Question: I am developing a RSS feed reader for Android, and for parsing XML files, I am using SAX APIs. The problem is that while parsing the data, some of the text is truncated in a random fashion in some randomly selected tags (I mean different instances of same tag). To me more clear, I have added a screenshot.

Here is my Handler class:
'''
public class RssParseHandler extends DefaultHandler {
private List<RssItem> rssItems;
private RssItem currentItem;
private boolean parsingTitle;
private boolean parsingLink;
//StringBuilder temp;
public RssParseHandler() {
rssItems = new ArrayList<RssItem>();
//temp = new StringBuilder();
}
public List<RssItem> getItems() {
return rssItems;
}
@Override
public void startElement(String uri, String localName, String qName, Attributes attributes) throws SAXException {
if ("item".equals(qName)) {
currentItem = new RssItem();
} else if ("title".equals(qName)) {
parsingTitle = true;
} else if ("link".equals(qName)) {
parsingLink = true;
}
}
@Override
public void endElement(String uri, String localName, String qName) throws SAXException {
if ("item".equals(qName)) {
rssItems.add(currentItem);
currentItem = null;
} else if ("title".equals(qName)) {
//currentItem.setTitle(new String(temp));
//temp = new StringBuilder();
parsingTitle = false;
} else if ("link".equals(qName)) {
//currentItem.setLink(new String(temp));
//temp = new StringBuilder();
parsingLink = false;
}
}
@Override
public void characters(char[] ch, int start, int length) throws SAXException {
if (parsingTitle) {
if (currentItem != null)
{
//temp.append(ch, start, length);
currentItem.setTitle(new String(ch, start, length));
}
} else if (parsingLink) {
if (currentItem != null) {
//temp.append(ch, start, length);
currentElement.setLink(new String(ch, start, length));
parsingLink = false;
}
}
}
}
'''
The methods 'setTitle(String str)' and 'setLink(String str)' are setter methods of class 'RSSItem'.
I googled this problem and read somewhere to use 'StringBuilder' instead. Hence I tried by using 'StringBuilder'. ( I have commented the code when I used 'StringBuilder'). But then I started receiving 'NullPointerException'.
Any suggestions to get rid of this problem ?
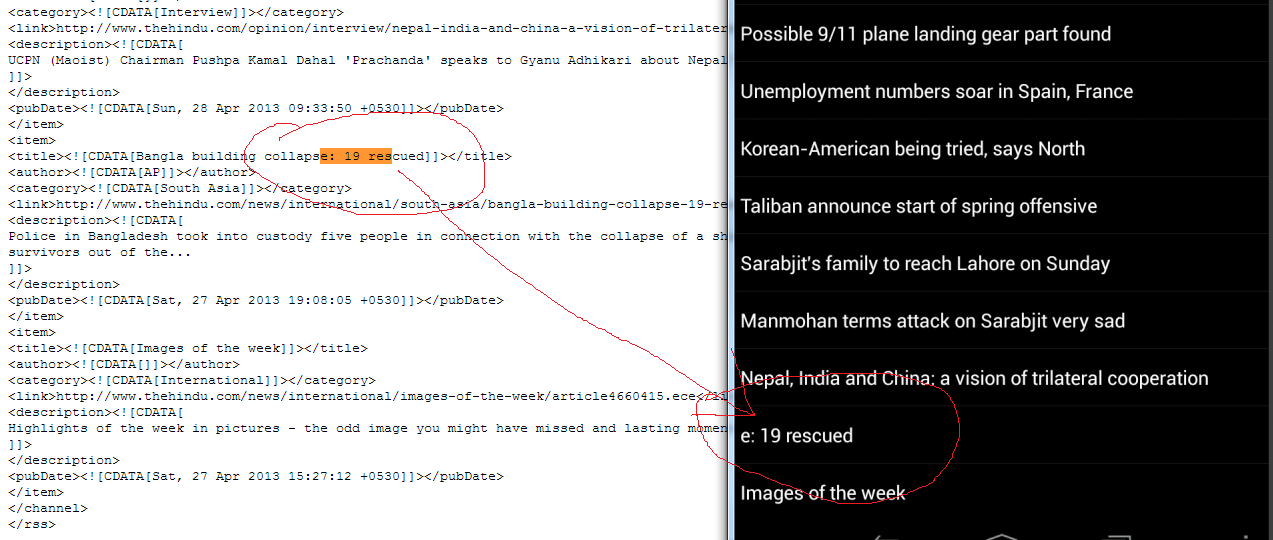
Answer: From the doc
> The Parser will call this method to report each chunk of character
data. SAX parsers may return all contiguous character data in a single
chunk, or they may split it into several chunks; however, all of the
characters in any single event must come from the same external entity
so that the Locator provides useful information.
So propably you are getting a partial chunk of data. A possible solution could be:
'''
if (currentItem != null) {
//temp.append(ch, start, length);
String tmpLink = currentElement.getLink();
tmpLink += new String(ch, start, length);
currentElement.setLink(tmpLink);
}
'''
of course 'currentElement.getLink()' should return an empty 'String' and not a 'null' reference.